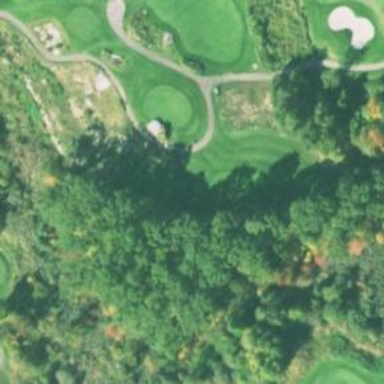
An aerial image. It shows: Path for golf carts.